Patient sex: M
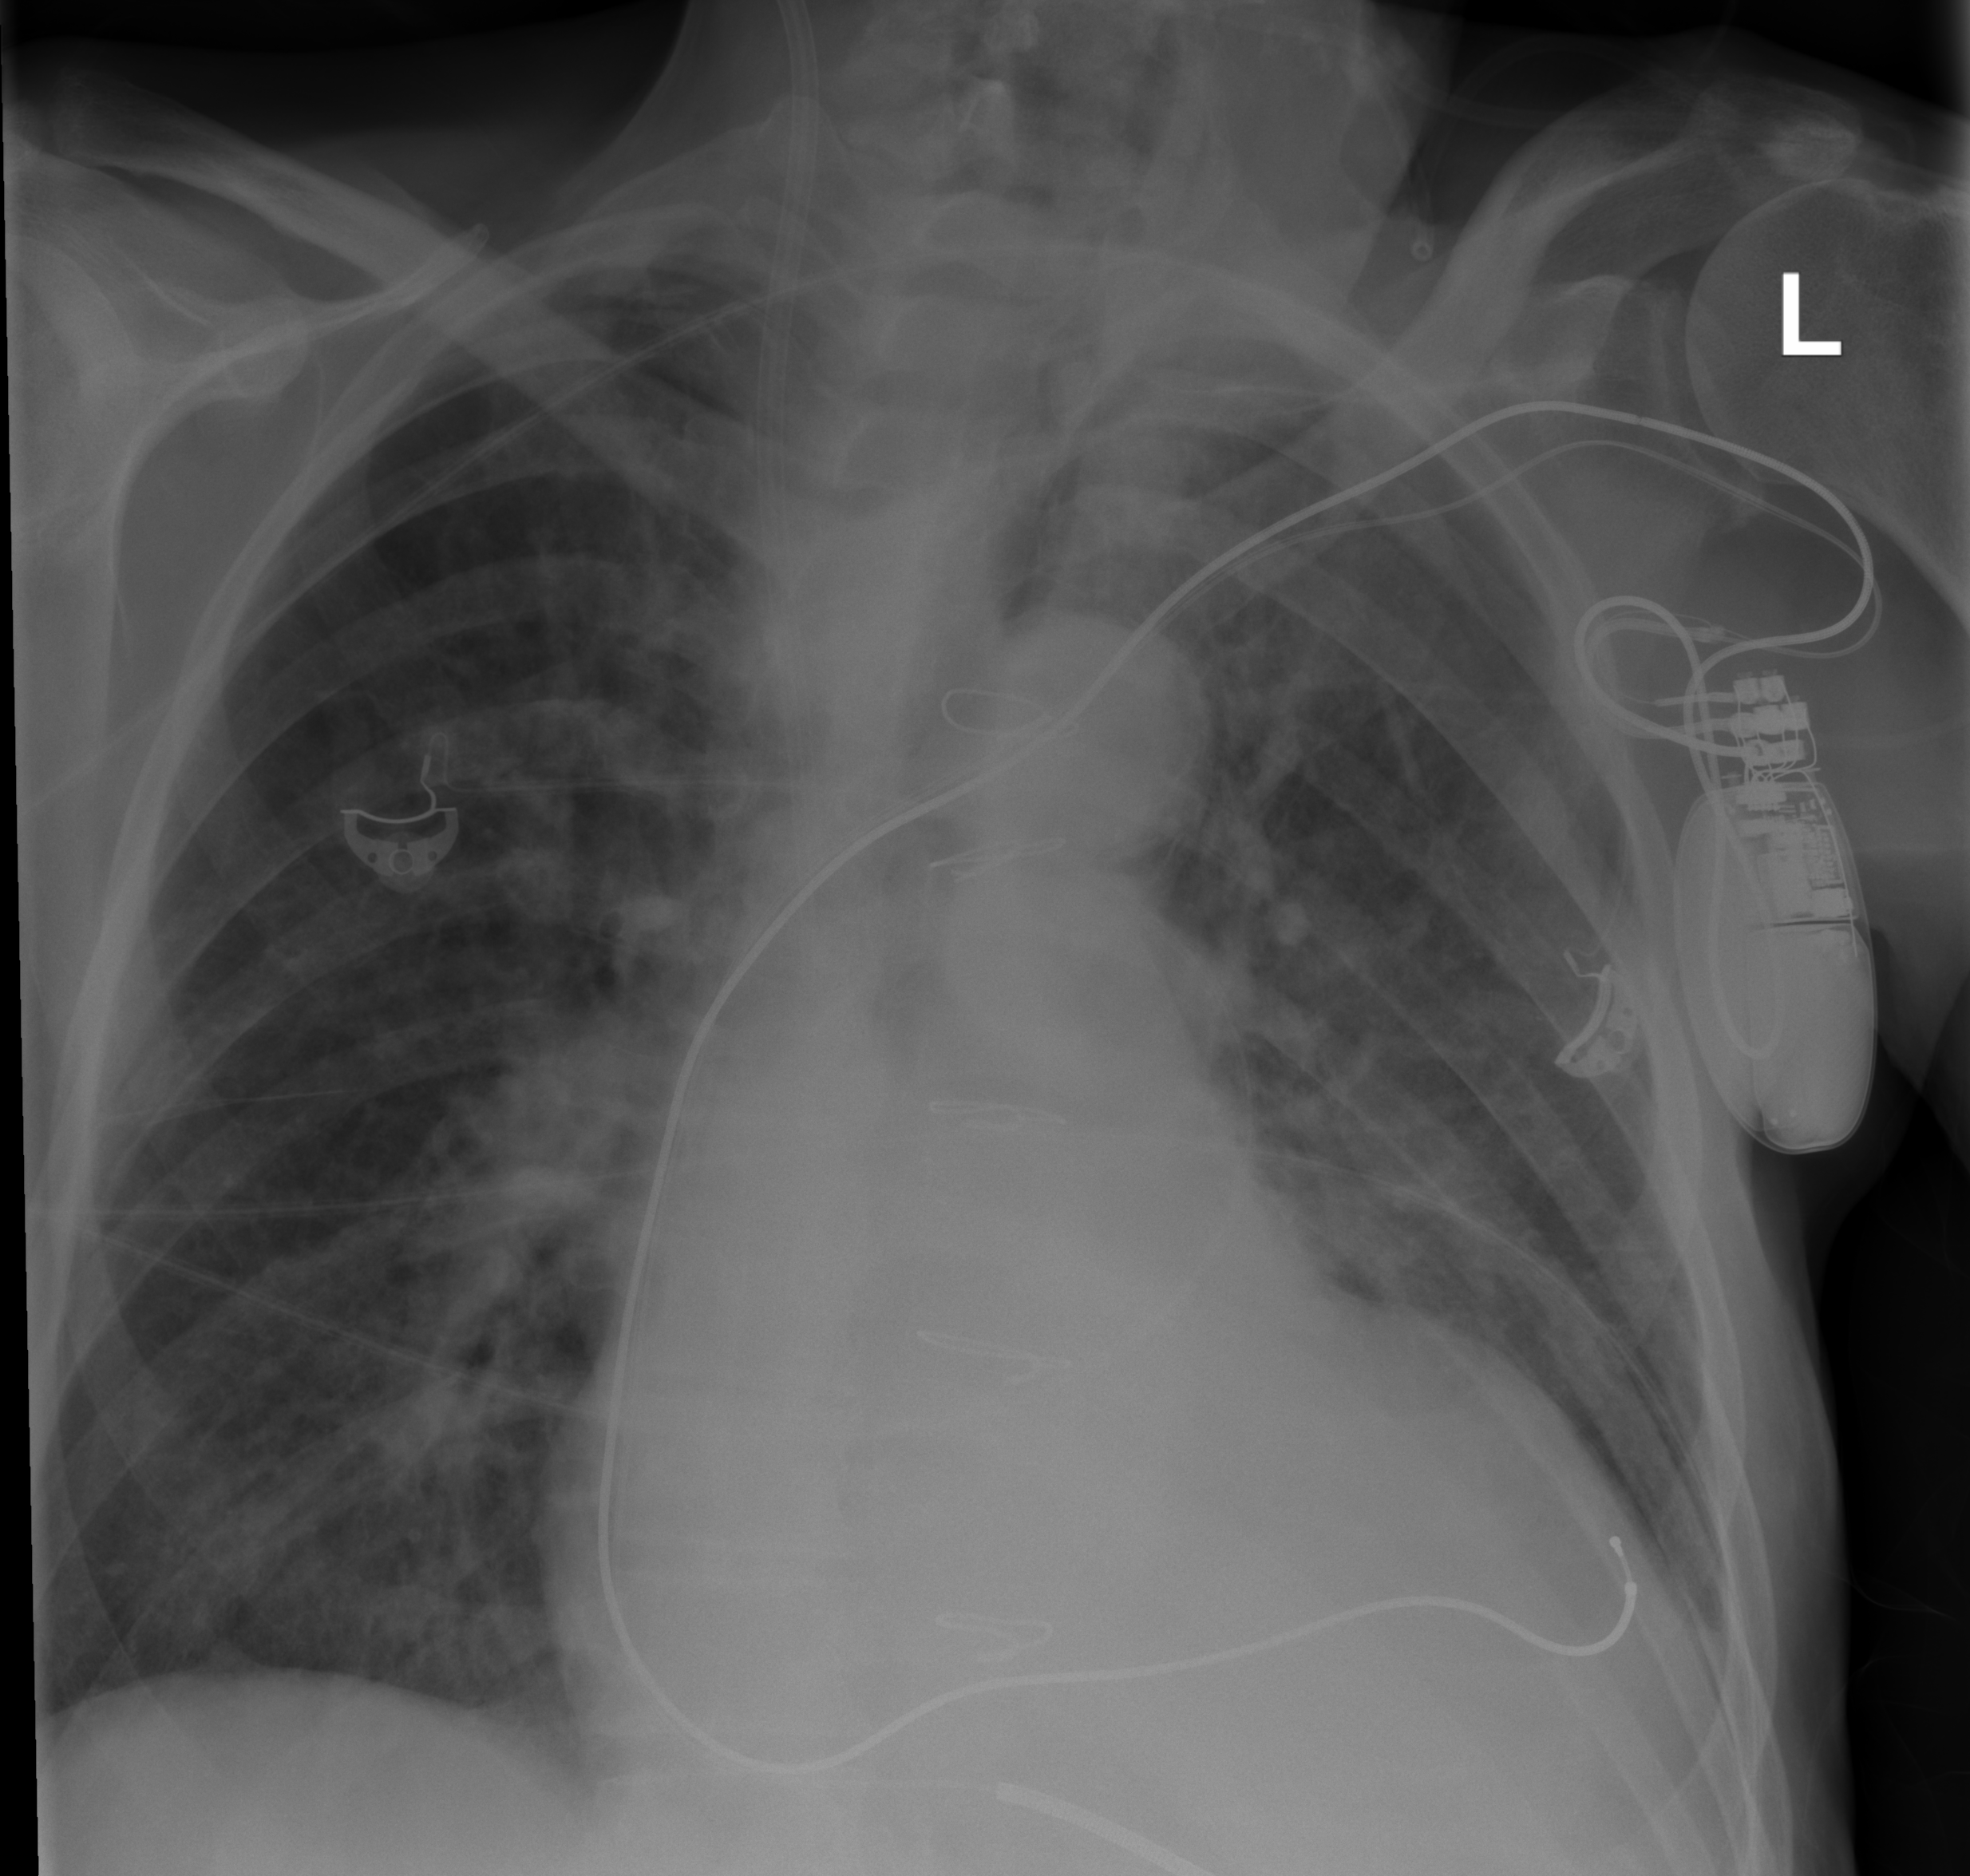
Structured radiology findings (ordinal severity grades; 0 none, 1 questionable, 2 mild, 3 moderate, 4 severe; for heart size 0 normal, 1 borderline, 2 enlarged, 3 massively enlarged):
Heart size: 2
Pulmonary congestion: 2
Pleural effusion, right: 0
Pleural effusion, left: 2
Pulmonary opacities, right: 0
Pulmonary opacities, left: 0
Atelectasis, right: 0
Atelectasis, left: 0